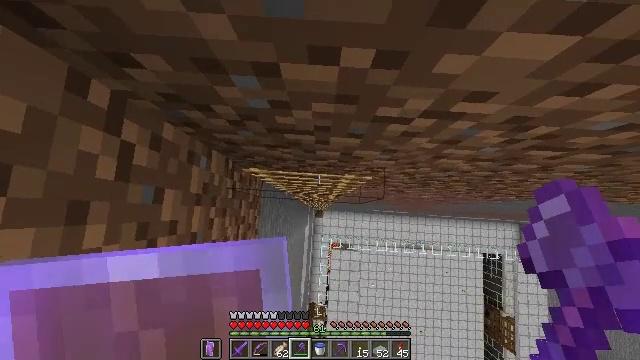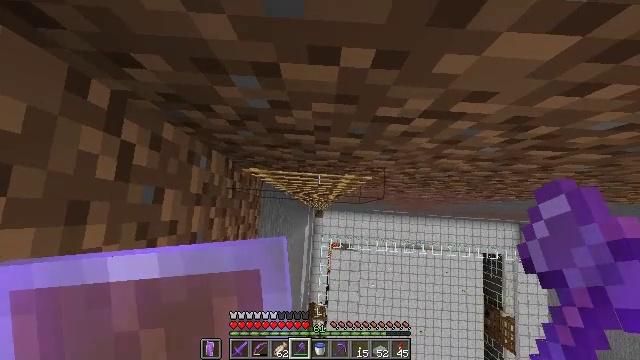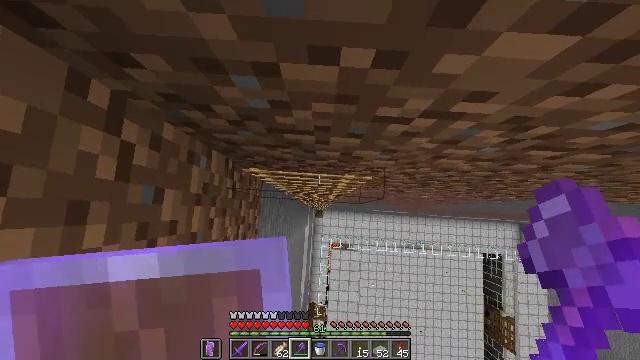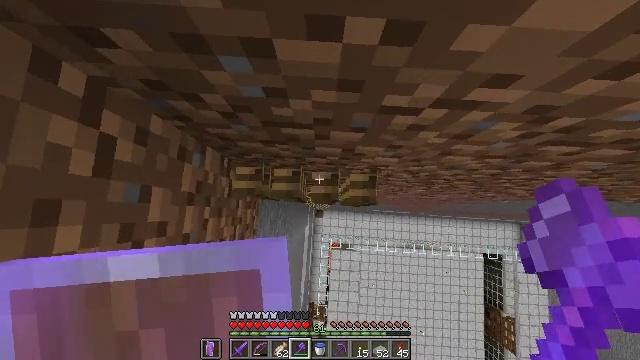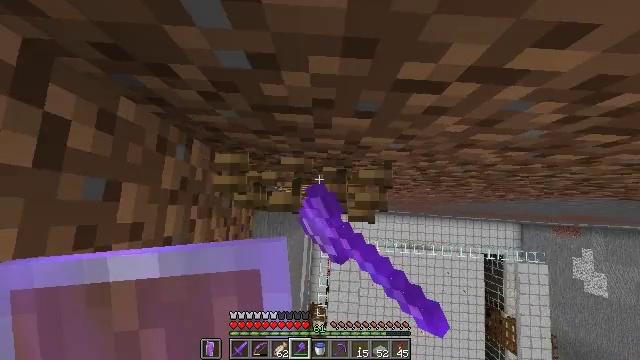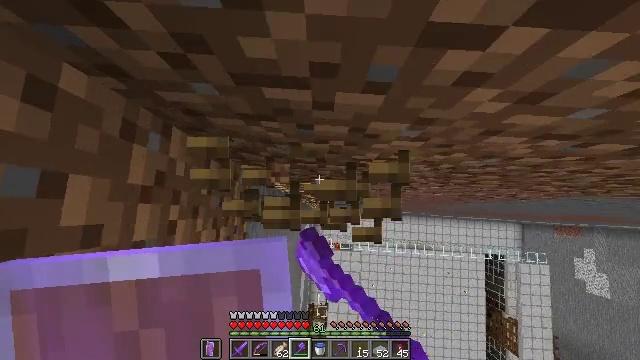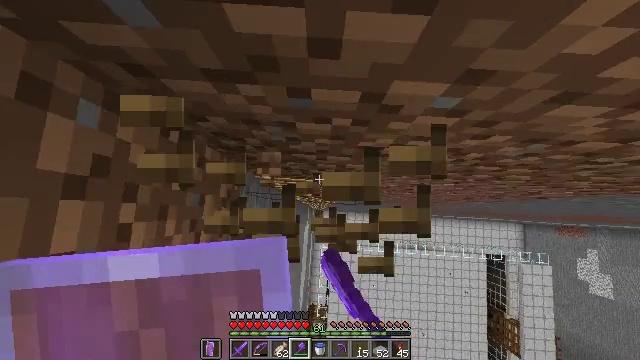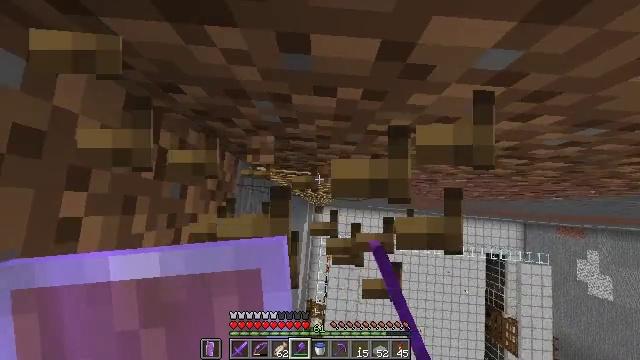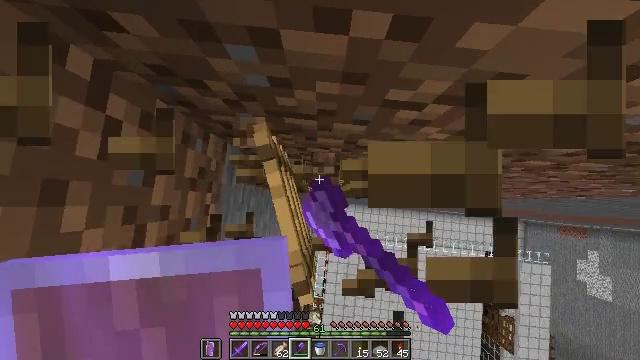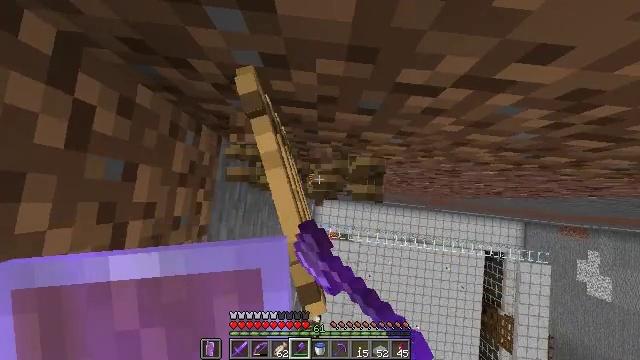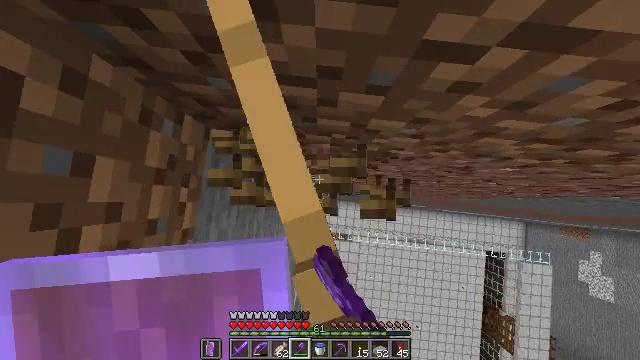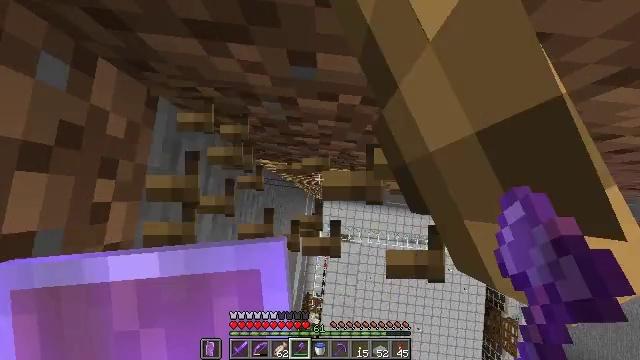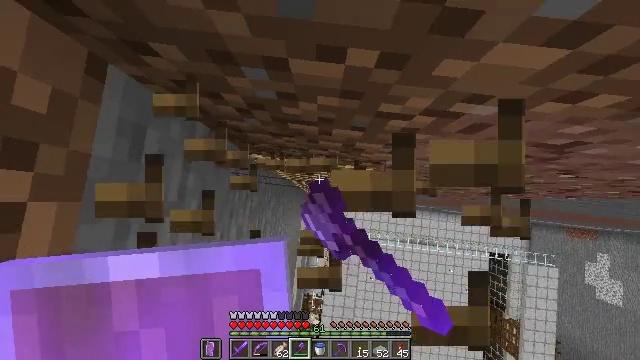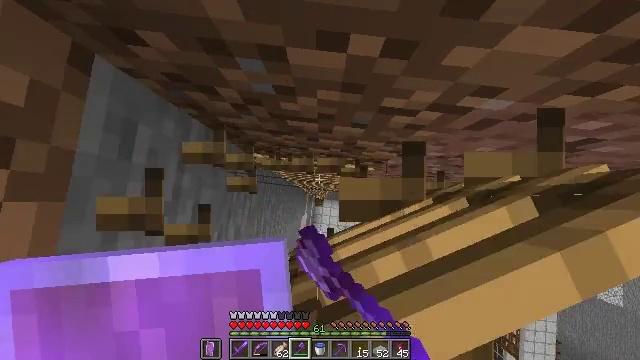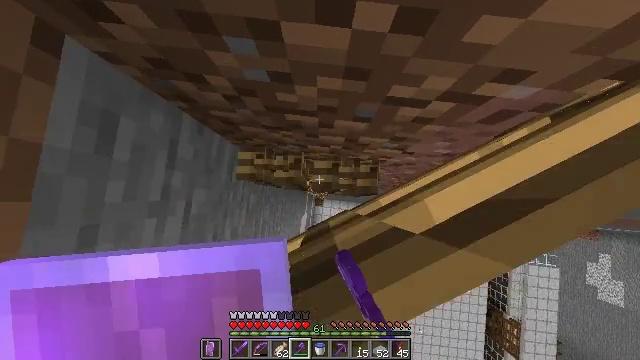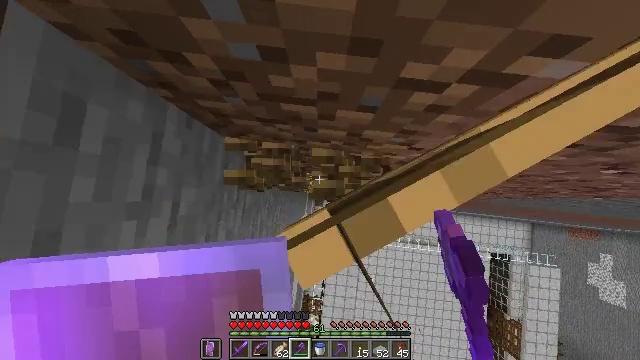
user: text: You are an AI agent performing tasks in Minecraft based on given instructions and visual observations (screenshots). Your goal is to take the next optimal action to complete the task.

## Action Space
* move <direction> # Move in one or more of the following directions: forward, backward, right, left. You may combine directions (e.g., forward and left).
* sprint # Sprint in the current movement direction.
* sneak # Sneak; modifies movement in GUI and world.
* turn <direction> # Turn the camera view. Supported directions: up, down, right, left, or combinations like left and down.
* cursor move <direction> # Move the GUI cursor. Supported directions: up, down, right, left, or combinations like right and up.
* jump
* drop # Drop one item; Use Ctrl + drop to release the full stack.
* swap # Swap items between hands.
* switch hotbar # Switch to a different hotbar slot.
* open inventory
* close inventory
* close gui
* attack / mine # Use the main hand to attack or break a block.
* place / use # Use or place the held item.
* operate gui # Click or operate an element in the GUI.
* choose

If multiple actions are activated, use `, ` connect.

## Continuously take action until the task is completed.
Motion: motion action
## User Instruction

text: Break the ladder to collect it.
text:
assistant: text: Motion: no_op
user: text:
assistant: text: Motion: no_op
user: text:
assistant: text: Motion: attack / mine
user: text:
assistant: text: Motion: attack / mine
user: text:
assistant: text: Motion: attack / mine
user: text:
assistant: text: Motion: attack / mine
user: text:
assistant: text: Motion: turn left, attack / mine
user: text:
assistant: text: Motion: turn left and down, attack / mine
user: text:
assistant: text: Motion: attack / mine
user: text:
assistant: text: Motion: attack / mine
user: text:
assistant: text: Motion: attack / mine
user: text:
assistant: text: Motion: attack / mine
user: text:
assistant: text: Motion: attack / mine
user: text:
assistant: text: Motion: attack / mine
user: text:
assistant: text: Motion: attack / mine
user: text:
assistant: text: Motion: attack / mine
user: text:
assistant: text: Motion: attack / mine
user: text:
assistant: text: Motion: attack / mine
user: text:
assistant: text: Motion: attack / mine
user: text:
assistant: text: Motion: no_op
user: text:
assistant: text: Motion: no_op
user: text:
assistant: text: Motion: no_op
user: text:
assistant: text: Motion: no_op
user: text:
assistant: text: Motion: no_op
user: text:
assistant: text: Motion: no_op
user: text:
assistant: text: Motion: no_op
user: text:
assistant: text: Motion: no_op
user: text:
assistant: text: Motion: no_op
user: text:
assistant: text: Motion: no_op
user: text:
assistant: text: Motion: no_op